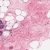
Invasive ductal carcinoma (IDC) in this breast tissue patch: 0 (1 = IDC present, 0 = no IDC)